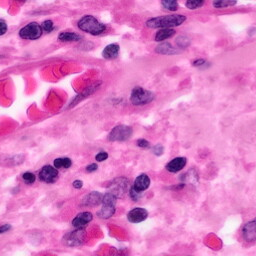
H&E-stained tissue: Pancreatic